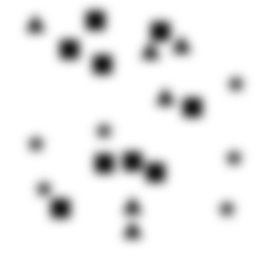
Squares: 9
Triangles: 6
Stars: 6
Total shapes: 21